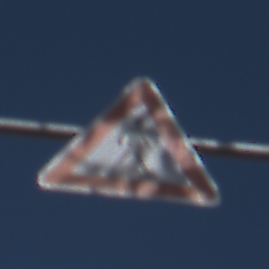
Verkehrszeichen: FussgaengerLinks
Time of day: MorningAfternoon
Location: Outdoor (Suburban)
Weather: PartlyCloudy
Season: NotSpecified
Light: Natural